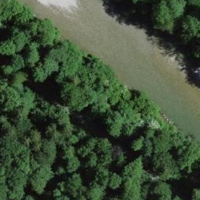
EUNIS habitat code: 41
Species observed at this site:
Lamium galeobdolon
Aegopodium podagraria
Impatiens parviflora